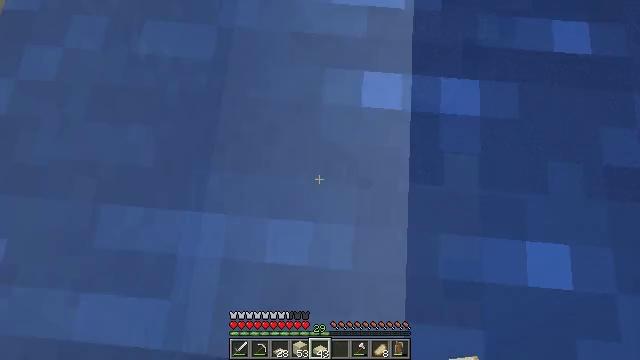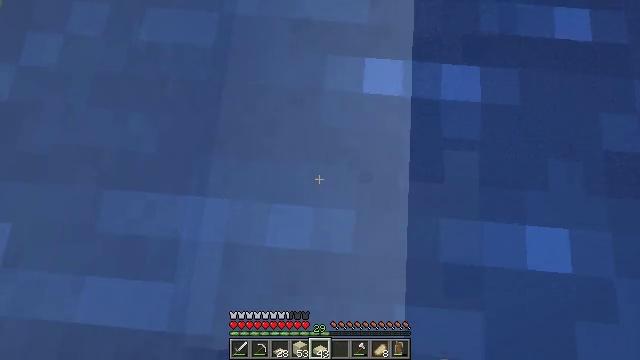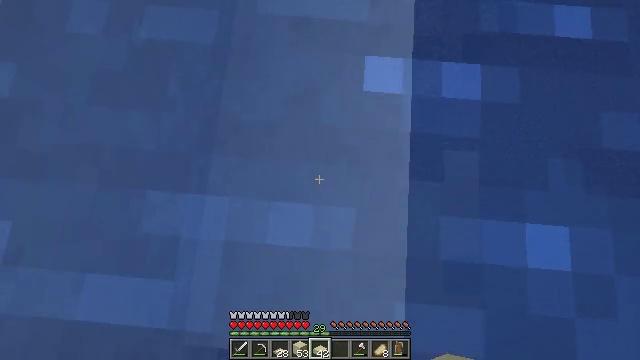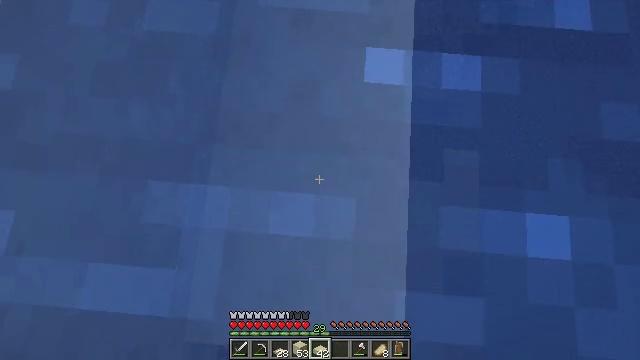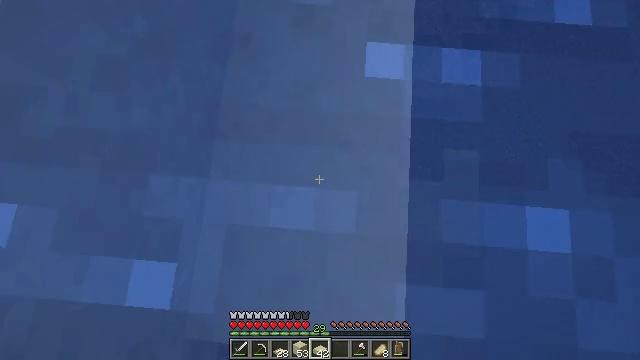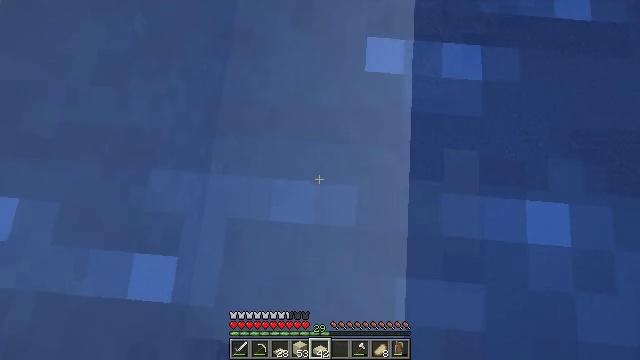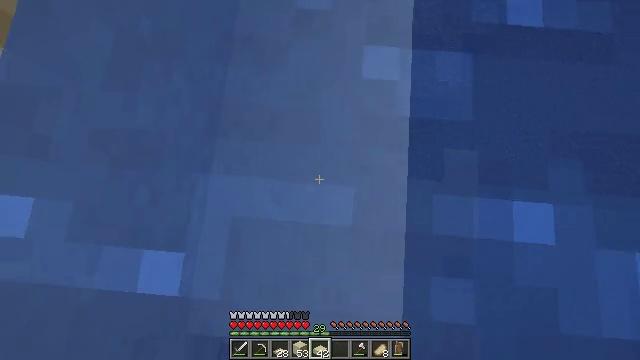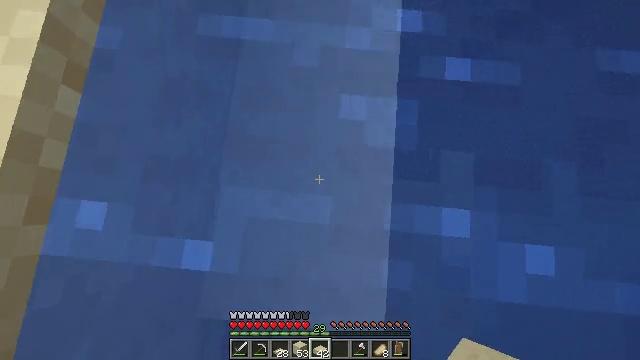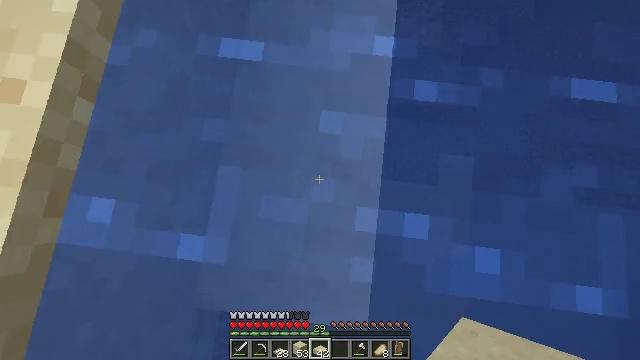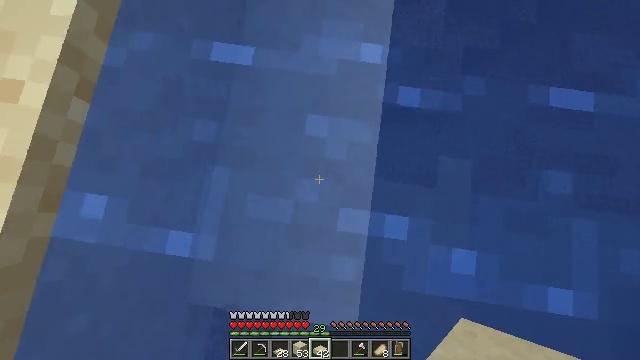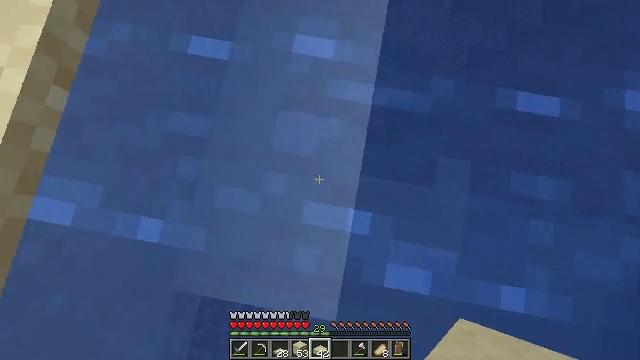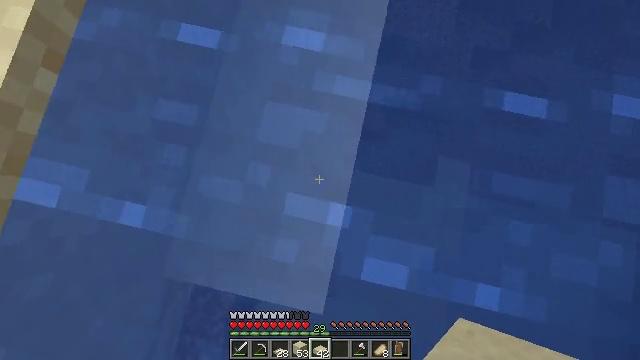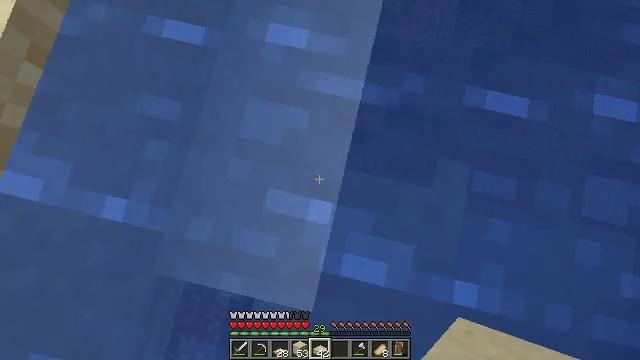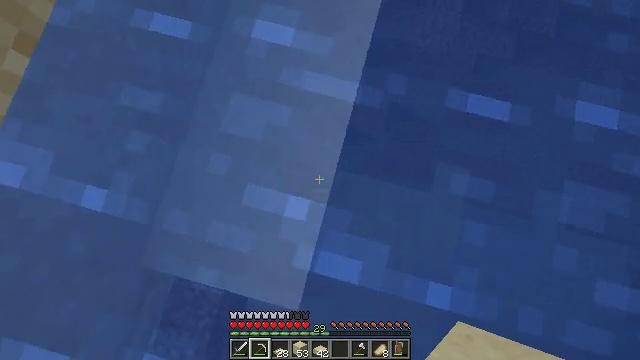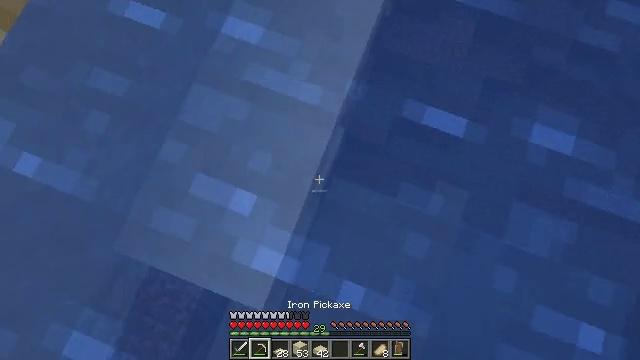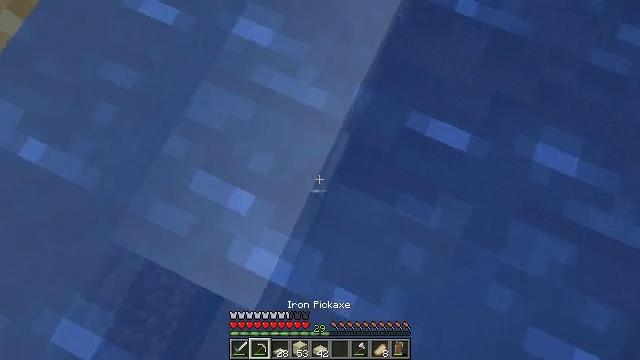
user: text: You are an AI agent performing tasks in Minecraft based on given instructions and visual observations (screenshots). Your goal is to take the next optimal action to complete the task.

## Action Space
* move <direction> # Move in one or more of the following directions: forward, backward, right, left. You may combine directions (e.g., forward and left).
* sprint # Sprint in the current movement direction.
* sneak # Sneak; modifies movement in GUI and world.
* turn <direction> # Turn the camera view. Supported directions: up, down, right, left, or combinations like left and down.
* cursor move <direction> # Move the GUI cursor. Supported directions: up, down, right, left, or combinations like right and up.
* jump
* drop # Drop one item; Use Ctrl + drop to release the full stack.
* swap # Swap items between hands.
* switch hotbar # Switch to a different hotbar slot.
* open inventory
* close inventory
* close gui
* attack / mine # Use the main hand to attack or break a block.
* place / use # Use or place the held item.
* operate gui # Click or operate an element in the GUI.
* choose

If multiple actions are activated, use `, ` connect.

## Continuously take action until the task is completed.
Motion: motion action
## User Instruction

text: Break the sandstone slab.
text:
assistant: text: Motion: sneak
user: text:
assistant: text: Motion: sneak
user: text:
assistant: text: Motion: sneak
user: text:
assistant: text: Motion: sneak
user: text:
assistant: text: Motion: no_op
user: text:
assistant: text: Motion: move right
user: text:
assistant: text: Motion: move right
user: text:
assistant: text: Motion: move right, turn left
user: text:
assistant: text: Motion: move right, turn left
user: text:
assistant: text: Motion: move right, turn left
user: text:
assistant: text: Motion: move right, turn left and down
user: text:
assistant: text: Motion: move right
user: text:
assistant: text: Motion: move right, turn left, switch to hotbar 2
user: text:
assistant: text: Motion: move right, turn left and up, switch to hotbar 2
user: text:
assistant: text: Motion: move right, turn left, switch to hotbar 2
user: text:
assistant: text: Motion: move right
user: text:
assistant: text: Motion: move right, turn left
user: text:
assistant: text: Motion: move right, turn left
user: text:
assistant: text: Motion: move right, turn left
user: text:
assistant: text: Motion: sneak, turn left
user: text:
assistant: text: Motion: sneak, turn left and up
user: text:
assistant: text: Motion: sneak
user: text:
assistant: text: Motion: sneak
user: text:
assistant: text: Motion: move forward, sneak
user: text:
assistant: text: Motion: move forward, sneak
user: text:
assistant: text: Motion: move forward and move left, sneak
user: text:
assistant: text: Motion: move forward and move left, sneak, turn left and up
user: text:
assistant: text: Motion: move forward and move left, sneak, turn left and up
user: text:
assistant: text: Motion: move forward and move left, turn left and up
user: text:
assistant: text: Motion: move forward and move left, turn left and up